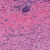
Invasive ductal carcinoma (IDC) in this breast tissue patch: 0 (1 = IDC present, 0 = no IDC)